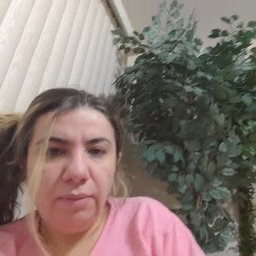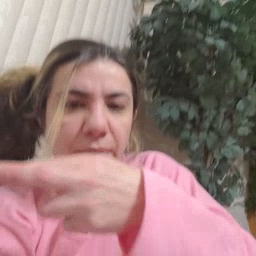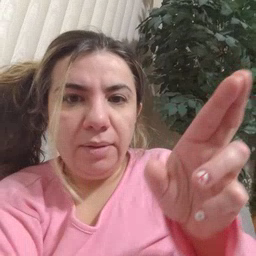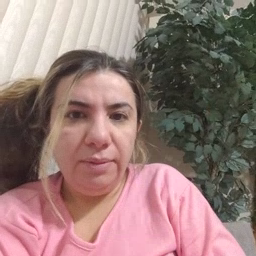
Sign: room